Interaction volume radius: 10 \u00c5
Interaction volume height: 15 \u00c5
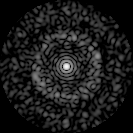
Disorder parameter: 0.825